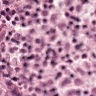
Metastatic tissue present: no